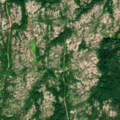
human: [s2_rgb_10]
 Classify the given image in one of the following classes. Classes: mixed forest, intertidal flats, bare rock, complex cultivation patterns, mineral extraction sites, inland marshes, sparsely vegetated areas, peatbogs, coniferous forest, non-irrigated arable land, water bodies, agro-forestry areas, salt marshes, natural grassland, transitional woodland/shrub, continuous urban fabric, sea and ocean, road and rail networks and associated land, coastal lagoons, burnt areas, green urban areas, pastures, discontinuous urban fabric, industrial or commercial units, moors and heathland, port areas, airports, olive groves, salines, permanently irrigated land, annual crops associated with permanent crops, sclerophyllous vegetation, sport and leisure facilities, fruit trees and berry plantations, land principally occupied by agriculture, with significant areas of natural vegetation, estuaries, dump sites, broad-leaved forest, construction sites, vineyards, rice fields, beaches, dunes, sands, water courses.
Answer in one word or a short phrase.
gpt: mixed forest, bare rock